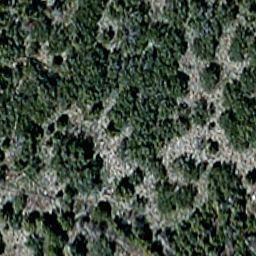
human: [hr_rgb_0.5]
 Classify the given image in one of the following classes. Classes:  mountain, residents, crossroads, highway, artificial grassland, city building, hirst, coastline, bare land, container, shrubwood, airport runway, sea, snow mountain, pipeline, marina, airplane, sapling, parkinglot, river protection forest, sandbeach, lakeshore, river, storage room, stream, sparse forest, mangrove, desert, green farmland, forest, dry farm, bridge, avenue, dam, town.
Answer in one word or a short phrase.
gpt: sparse forest